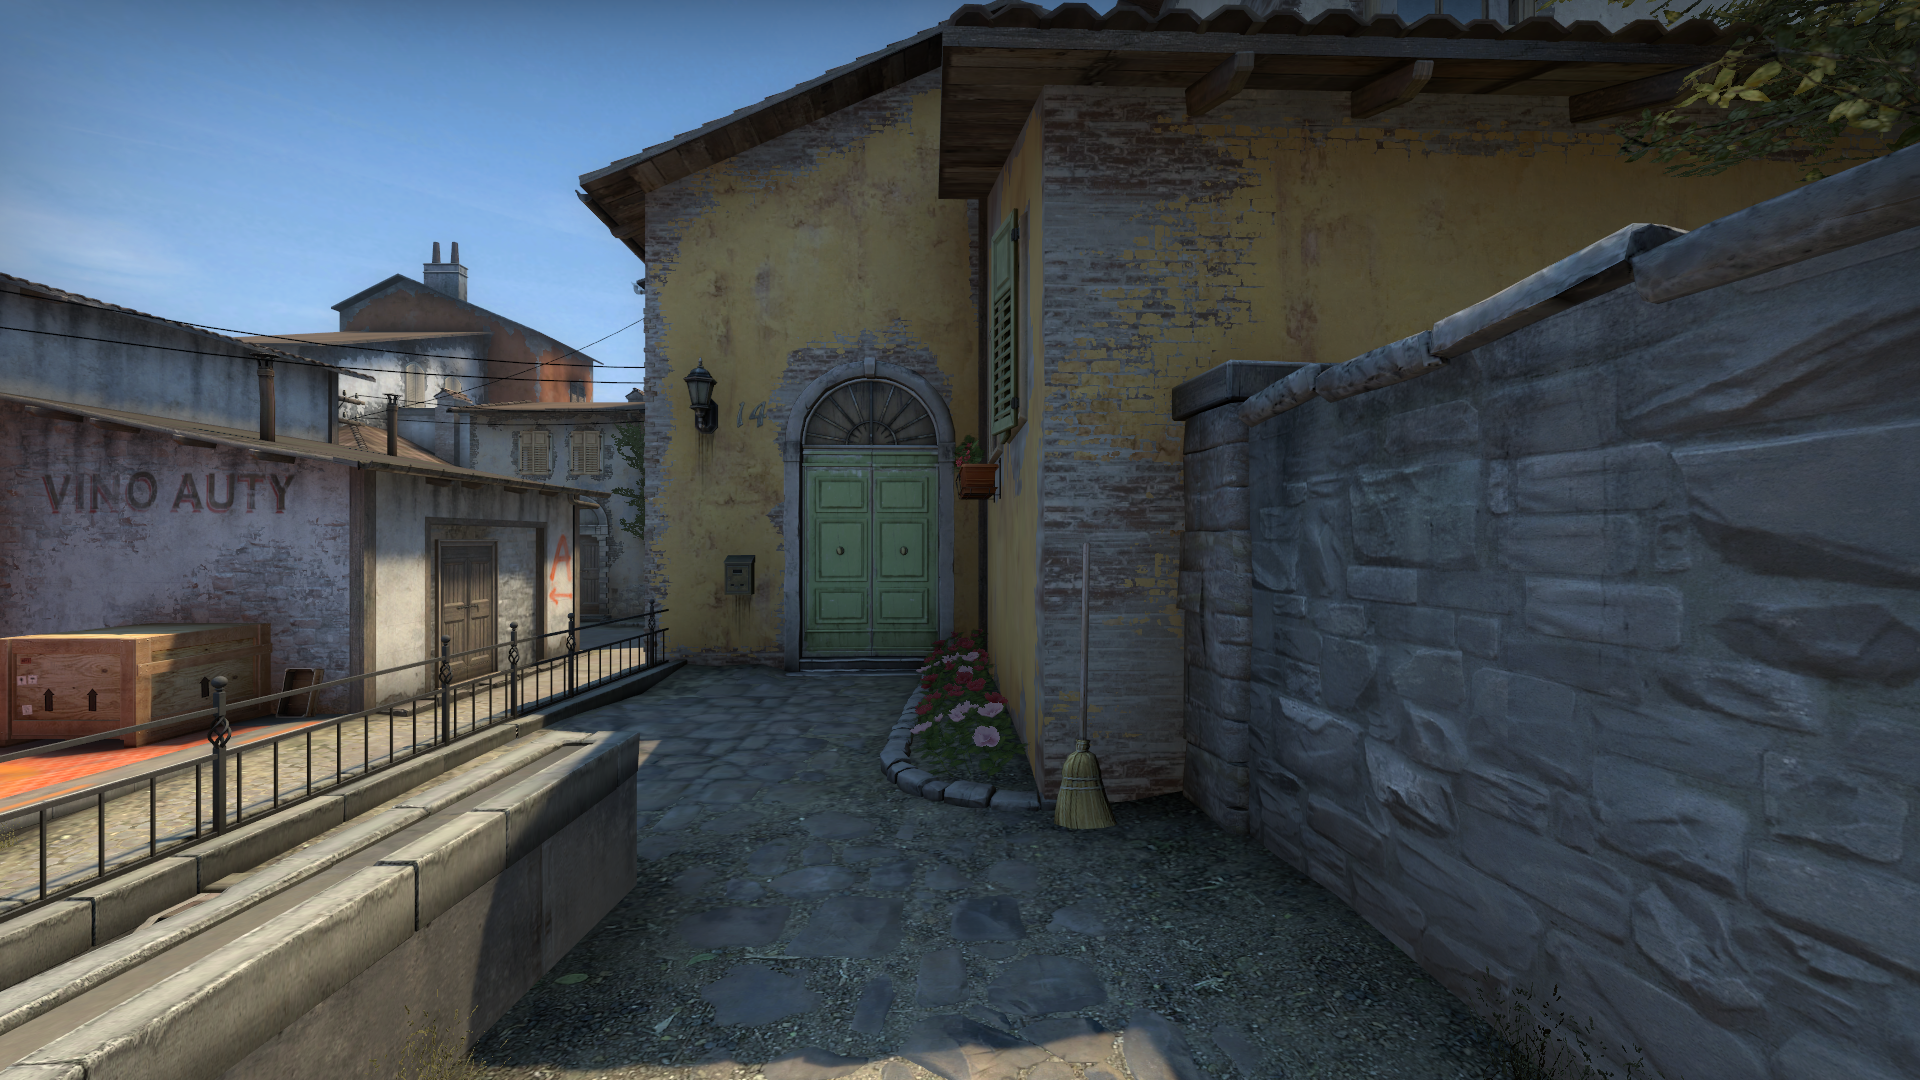
Map: de_inferno